An envelope spectrum derived from a bearing vibration measurement is shown; the reference markers locate BPFO, BPFI, BSF and FTF for this bearing geometry and shaft speed. Classify the bearing condition as one of: normal, inner_race, outer_race, ball.
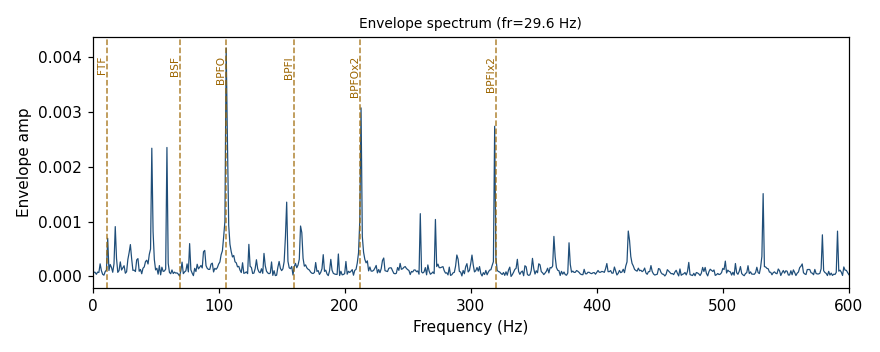
Answer: outer_race